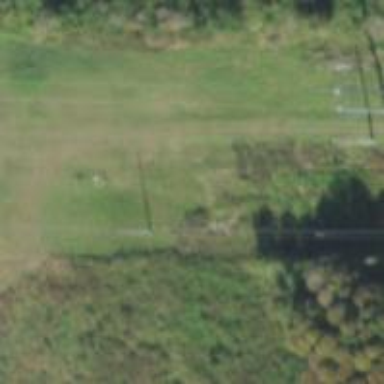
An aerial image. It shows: Power pole.